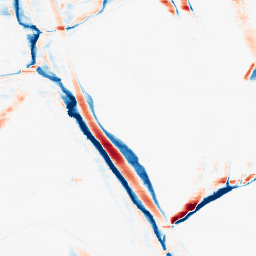
Category: morphological
Decomposition family: morphological_rect
Decomposition parameters: operation: average
width: 20
height: 3
Upsampling method: quintic
Upsampling parameters: scale: 8
Upsampling scale: 8